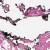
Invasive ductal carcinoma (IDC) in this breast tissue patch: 0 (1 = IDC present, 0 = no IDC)